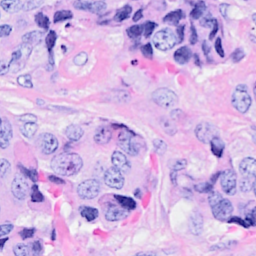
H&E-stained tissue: Breast